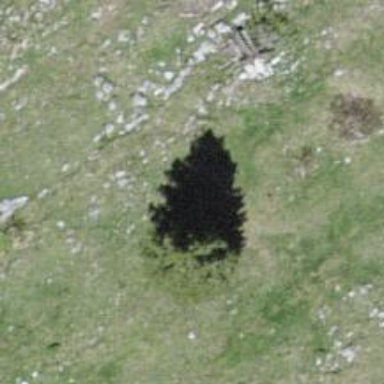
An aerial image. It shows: Needle-leaved tree in nature.